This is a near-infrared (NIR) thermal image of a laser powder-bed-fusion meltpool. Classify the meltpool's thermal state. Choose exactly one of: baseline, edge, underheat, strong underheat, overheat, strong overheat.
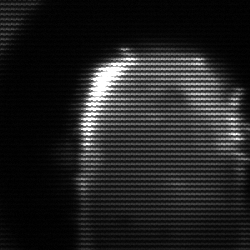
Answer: baseline